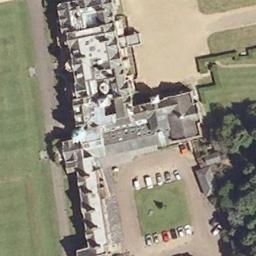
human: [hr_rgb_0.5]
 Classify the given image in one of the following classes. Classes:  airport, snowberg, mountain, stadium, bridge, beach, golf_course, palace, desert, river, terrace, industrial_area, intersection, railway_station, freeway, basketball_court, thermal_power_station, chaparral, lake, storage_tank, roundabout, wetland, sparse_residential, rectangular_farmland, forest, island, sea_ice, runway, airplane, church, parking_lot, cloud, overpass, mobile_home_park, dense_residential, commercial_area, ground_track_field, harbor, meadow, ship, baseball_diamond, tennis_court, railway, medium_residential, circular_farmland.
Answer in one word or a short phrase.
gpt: palace